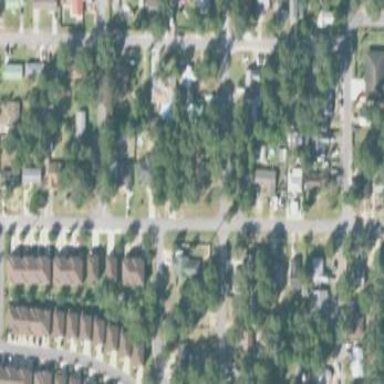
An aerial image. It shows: Residential area composed of single-family homes.